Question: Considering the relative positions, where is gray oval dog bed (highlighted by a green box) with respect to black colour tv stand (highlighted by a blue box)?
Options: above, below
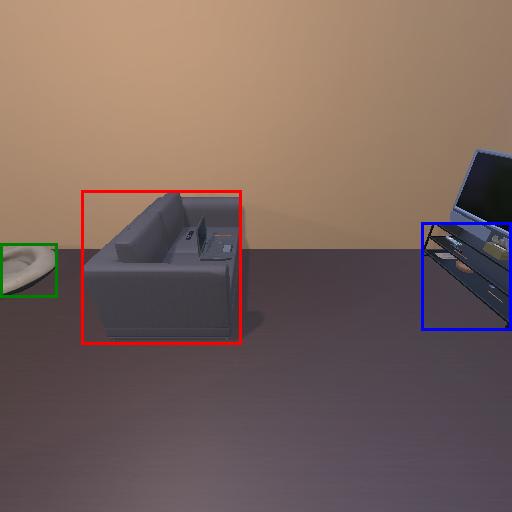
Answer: above